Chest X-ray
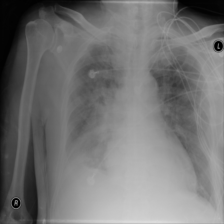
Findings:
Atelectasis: negative
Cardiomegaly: negative
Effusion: negative
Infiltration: positive
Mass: negative
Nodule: negative
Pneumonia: negative
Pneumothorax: negative
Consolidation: negative
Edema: negative
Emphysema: negative
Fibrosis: negative
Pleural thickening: negative
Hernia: negative